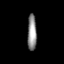
Tissue: lung
Cell type: Myeloid cells
Senescence score: 0.5406
Nuclear area (px): 325
Mean DAPI intensity: 142.255